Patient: sex F, age 71
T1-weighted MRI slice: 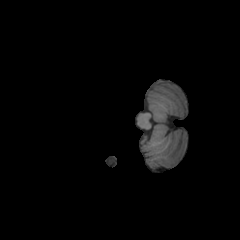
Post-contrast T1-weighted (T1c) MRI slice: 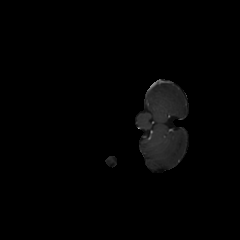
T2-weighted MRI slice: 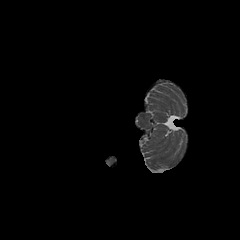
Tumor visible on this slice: no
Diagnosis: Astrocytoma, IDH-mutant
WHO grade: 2